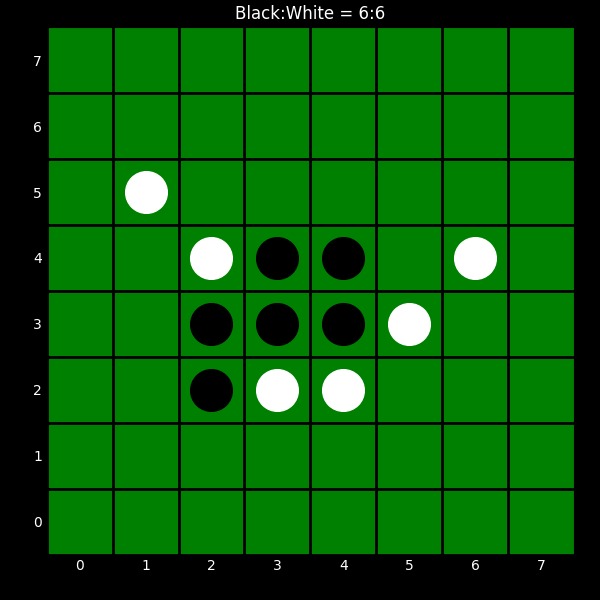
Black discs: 6
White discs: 6